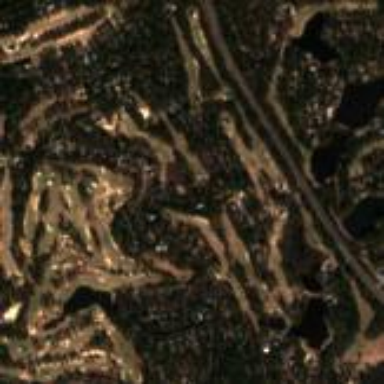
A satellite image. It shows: Golf course.